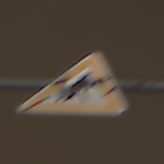
Verkehrszeichen: FussgaengerRechts
Umgebung: Outdoor, Urban
Tageszeit: Night
Wetter: Overcast
Licht: Artificial
Jahreszeit: NotSpecified
Kontrast: HighContrast